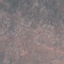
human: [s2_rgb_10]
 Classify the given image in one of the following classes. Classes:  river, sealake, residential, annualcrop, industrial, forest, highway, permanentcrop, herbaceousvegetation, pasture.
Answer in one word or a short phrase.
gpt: HerbaceousVegetation